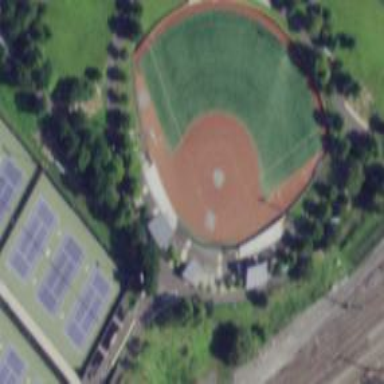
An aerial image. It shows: Softball pitch for leisure land activities.